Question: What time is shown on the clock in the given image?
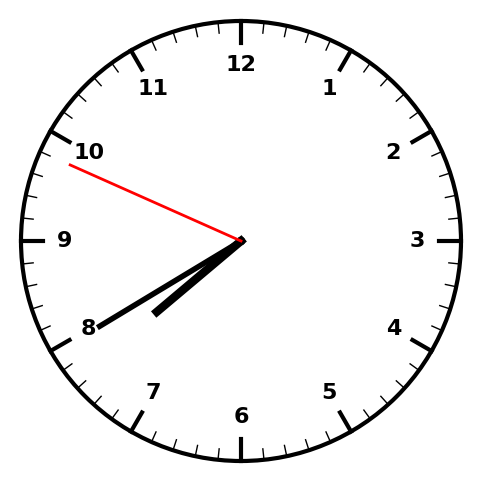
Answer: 07:39:49